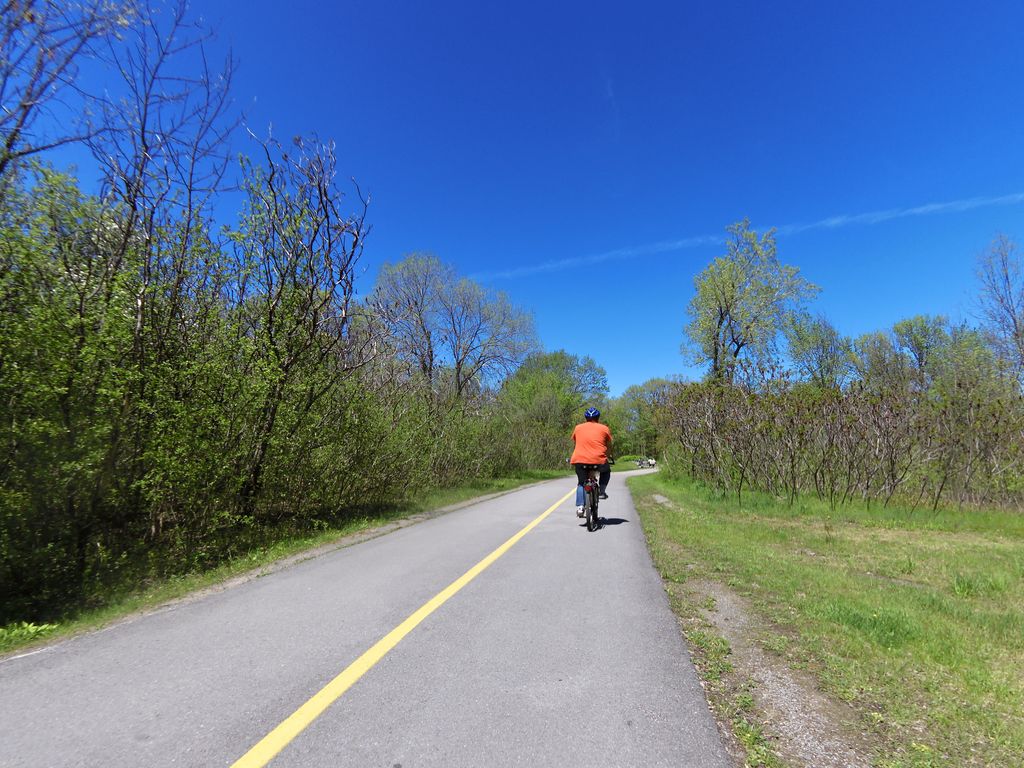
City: ottawa-gatineau